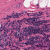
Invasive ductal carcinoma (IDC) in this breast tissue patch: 0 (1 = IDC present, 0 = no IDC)